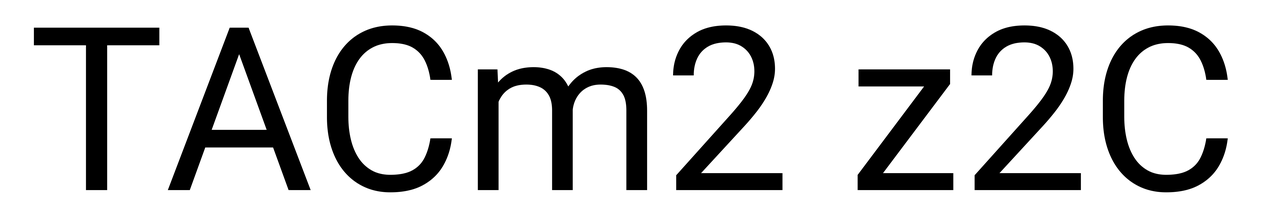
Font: Roboto_Regular